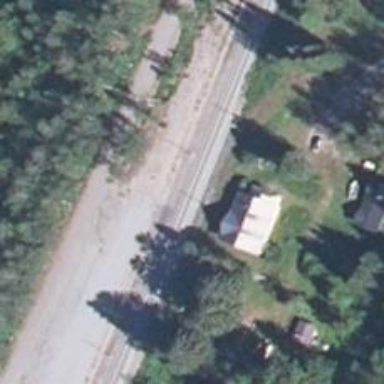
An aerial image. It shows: Abandoned railway.